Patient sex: M
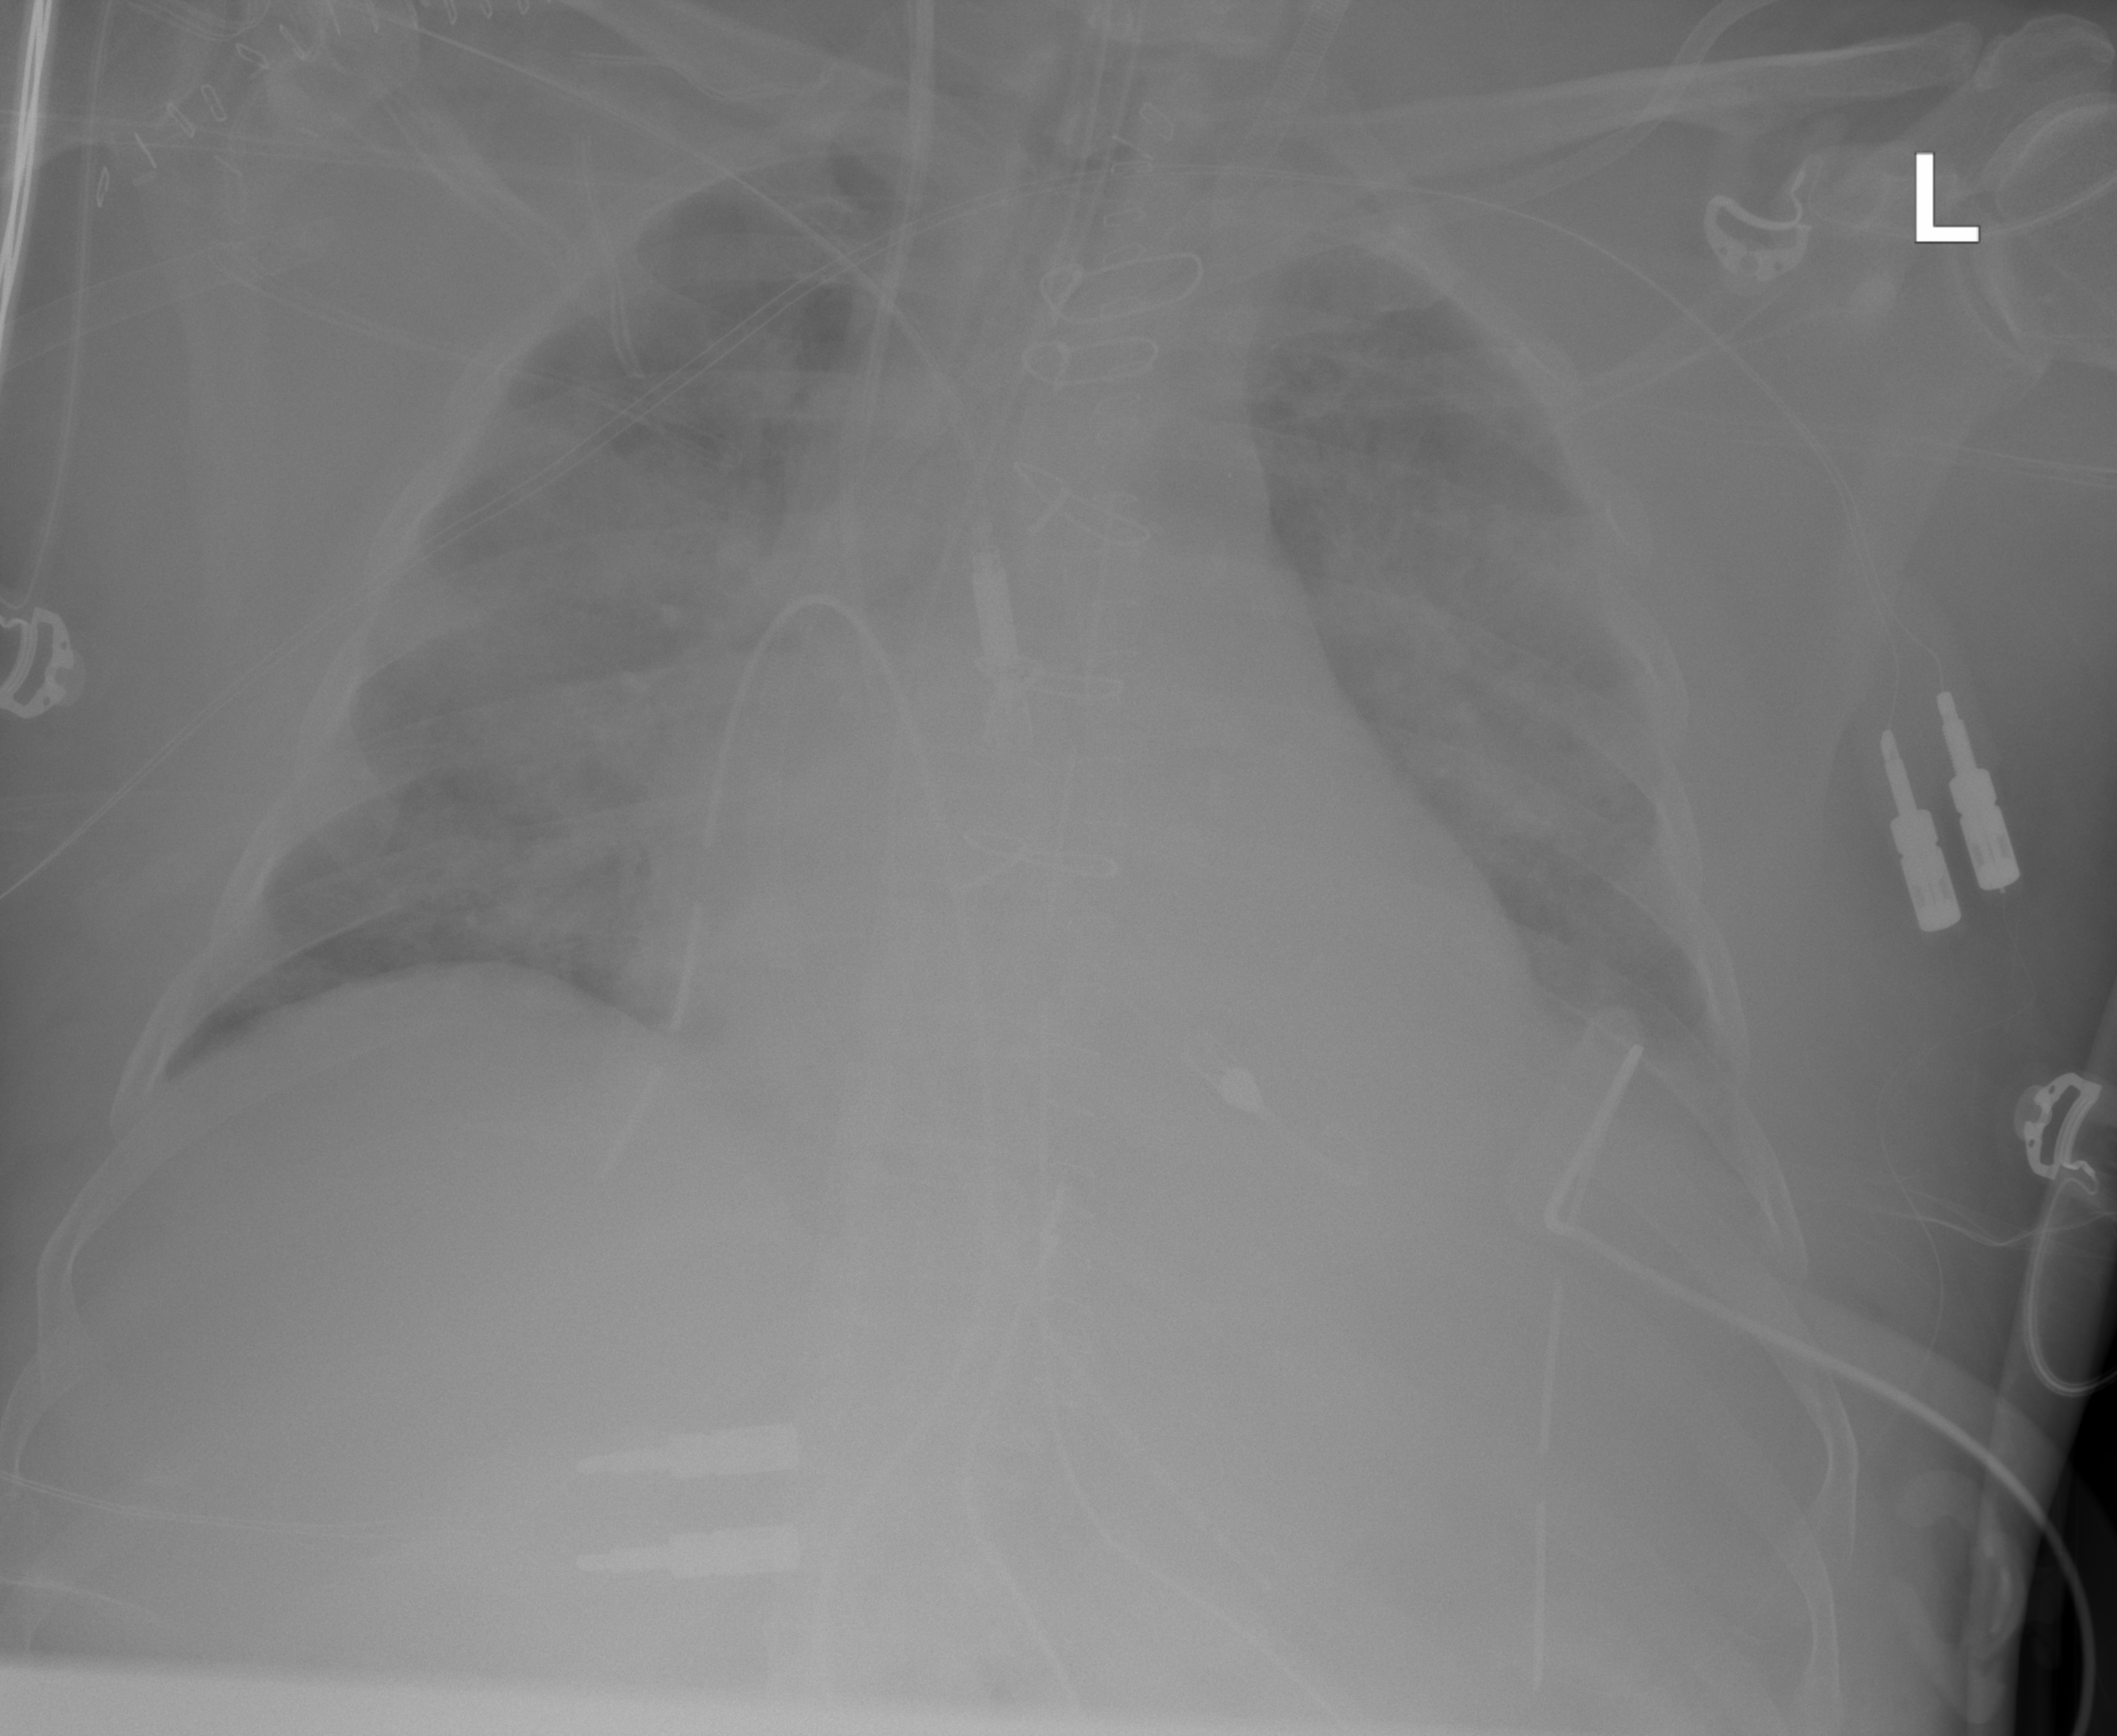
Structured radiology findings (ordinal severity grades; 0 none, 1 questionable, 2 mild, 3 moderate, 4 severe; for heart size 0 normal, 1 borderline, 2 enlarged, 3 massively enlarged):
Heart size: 0
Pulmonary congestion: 2
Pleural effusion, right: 0
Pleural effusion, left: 2
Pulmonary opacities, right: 3
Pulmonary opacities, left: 3
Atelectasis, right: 2
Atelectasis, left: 3